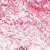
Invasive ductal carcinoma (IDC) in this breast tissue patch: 0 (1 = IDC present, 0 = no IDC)